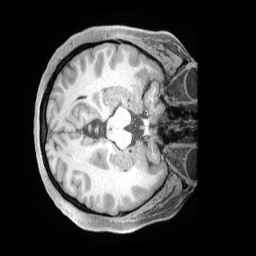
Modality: T1w
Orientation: axial
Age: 33
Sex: female
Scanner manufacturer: siemens
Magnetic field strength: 3 T
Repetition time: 2 s
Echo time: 0.00211 s